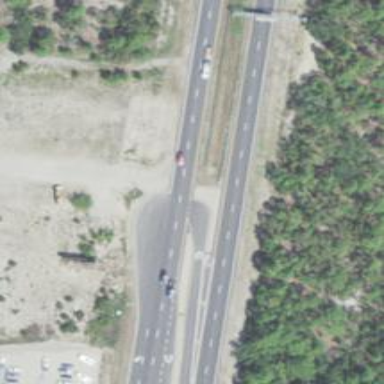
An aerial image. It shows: Trunk link highway.